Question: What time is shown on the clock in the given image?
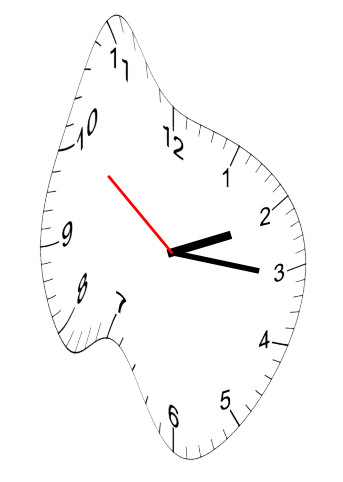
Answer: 02:15:51